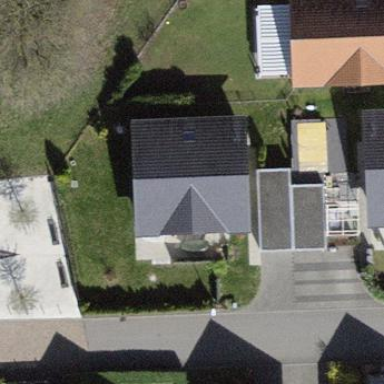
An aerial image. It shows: Building with tile roof.